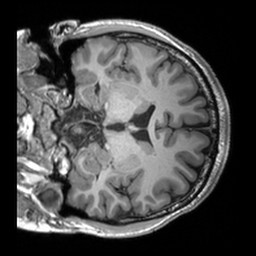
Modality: T1w
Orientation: coronal
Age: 19
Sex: male
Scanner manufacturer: siemens
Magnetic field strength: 3 T
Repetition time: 2.53 s
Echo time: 0.00298 s